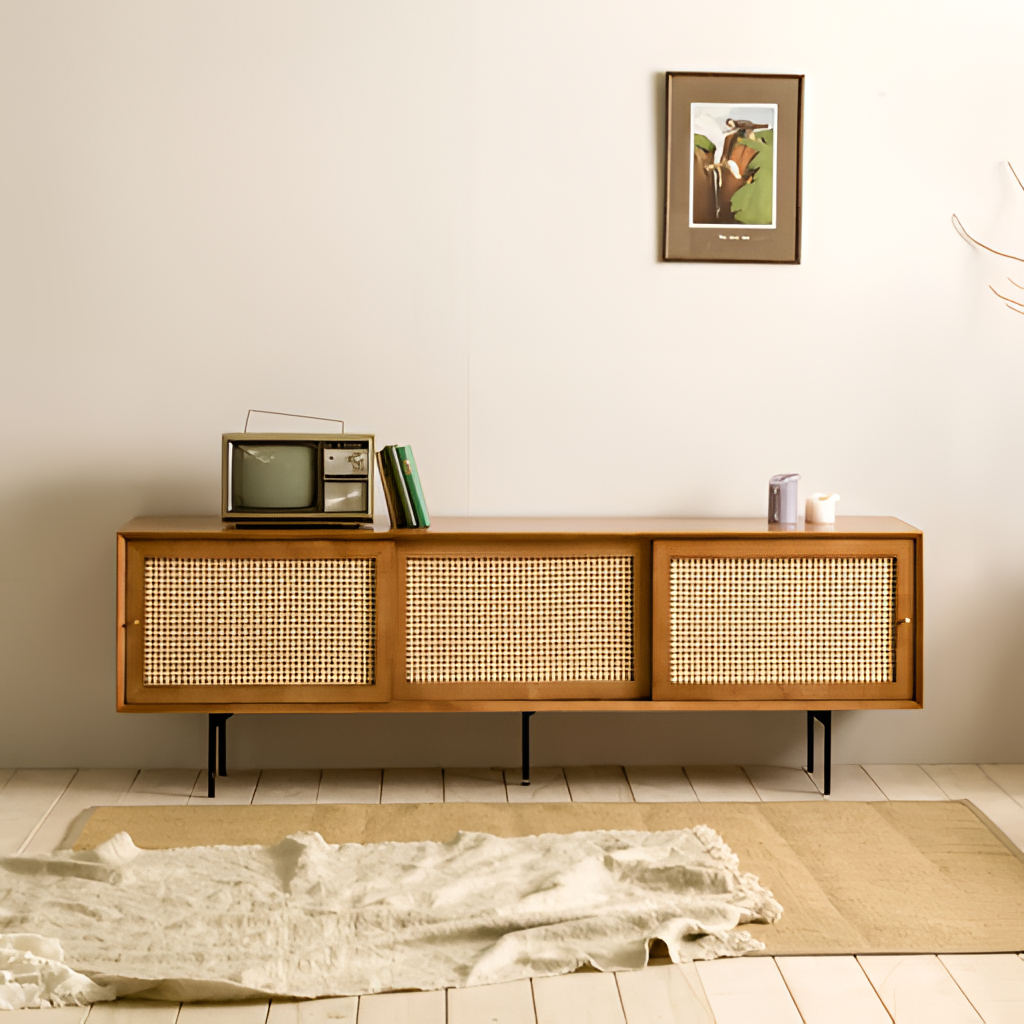
living room, wood and rattan media console, white wood flooring, with plank pattern, paint wallpaper, with solid pattern, mid-century